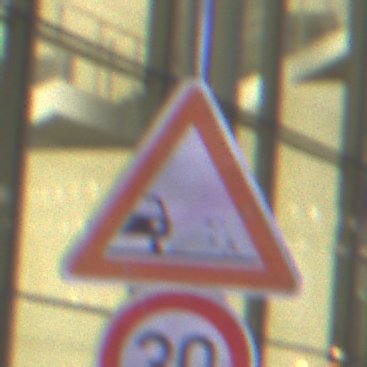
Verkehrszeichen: SplittSchotter
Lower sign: Geschwindigkeit30
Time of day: Night
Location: Outdoor (Urban)
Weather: PartlyCloudy
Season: NotSpecified
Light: Artificial